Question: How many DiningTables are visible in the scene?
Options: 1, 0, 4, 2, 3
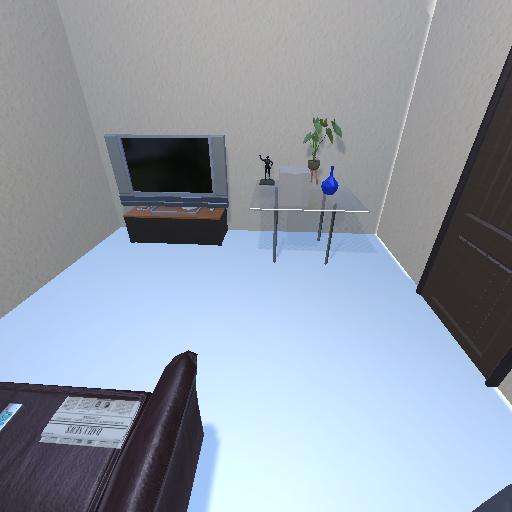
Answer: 1